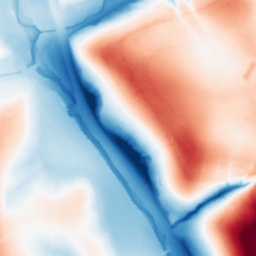
Category: classical
Decomposition family: gaussian_anisotropic
Decomposition parameters: sigma_x: 50
sigma_y: 20
Upsampling method: edge_directed
Upsampling parameters: scale: 2
Upsampling scale: 2